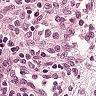
Metastatic tissue present: no